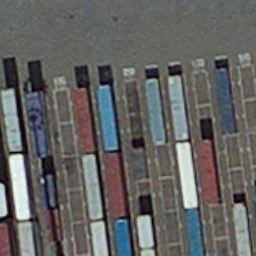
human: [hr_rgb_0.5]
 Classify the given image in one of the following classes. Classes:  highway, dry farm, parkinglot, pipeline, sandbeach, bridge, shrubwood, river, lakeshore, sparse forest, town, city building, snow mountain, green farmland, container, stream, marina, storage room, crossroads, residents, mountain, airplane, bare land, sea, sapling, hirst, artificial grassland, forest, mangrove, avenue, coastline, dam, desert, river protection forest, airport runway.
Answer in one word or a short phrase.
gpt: container